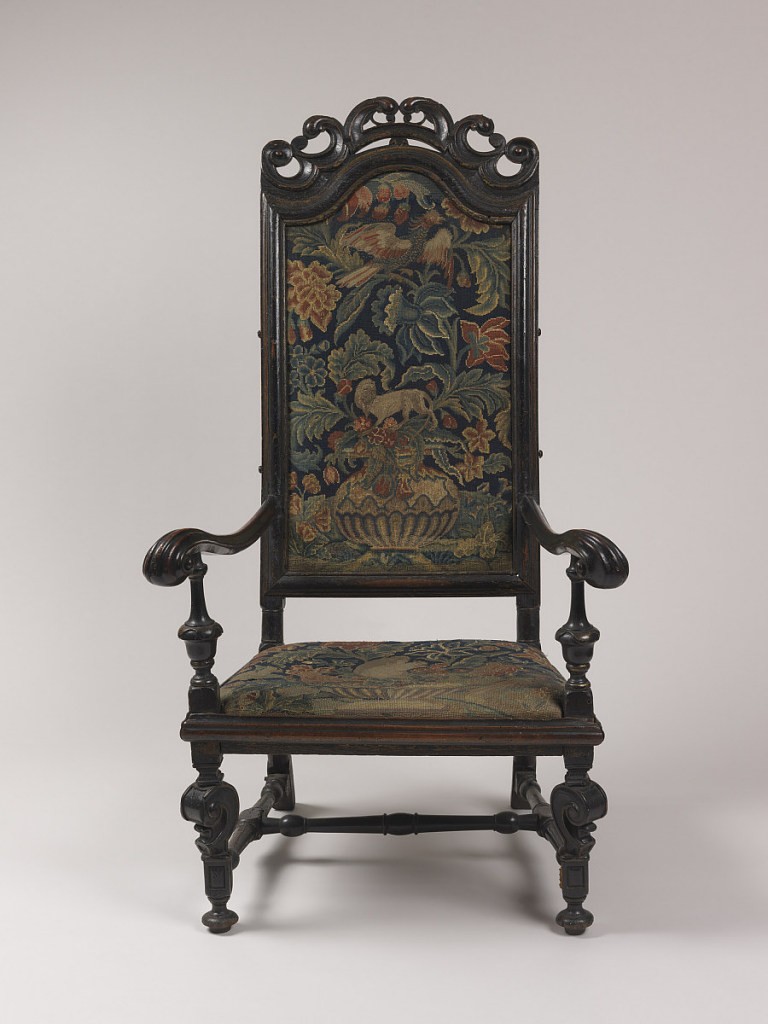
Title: wooden chair with needlepoint upholstery
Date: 1690–95
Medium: Walnut, wool needlepoint
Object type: Armchair
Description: Tall back with straight molded enframement sides and bottom, shaped at top.  Crest of pierced volutes and scrolls.  Slender arms, scrolled and raked at the knuckles, on turned supports.  Flat scrolled and molded front legs terminate in bun feet.  Flat front stretcher of pierced volutes and scrolls below straight molded seat rails.  Turned side, center, and rear stretchers.  Turned rear legs sharply raked.  Remains of black varnish.  Upholstered in colored wool needlepoint of large floral and animal designs.